Question: I have an element that I'm trying to absolute position to the center and right near the bottom. Whether I do 50% from right or left, seems to be slightly off center.
In this screenshot you can see that it's a little to the left from center.

'''
a.down {
font-size:70px;
color:#fff;
text-align: center;
bottom:5%;
position: absolute;
right: 50%;
}
<a href="#we-are-the-leader" class="down">
<i class="fa fa-angle-down"></i>
</a>
'''
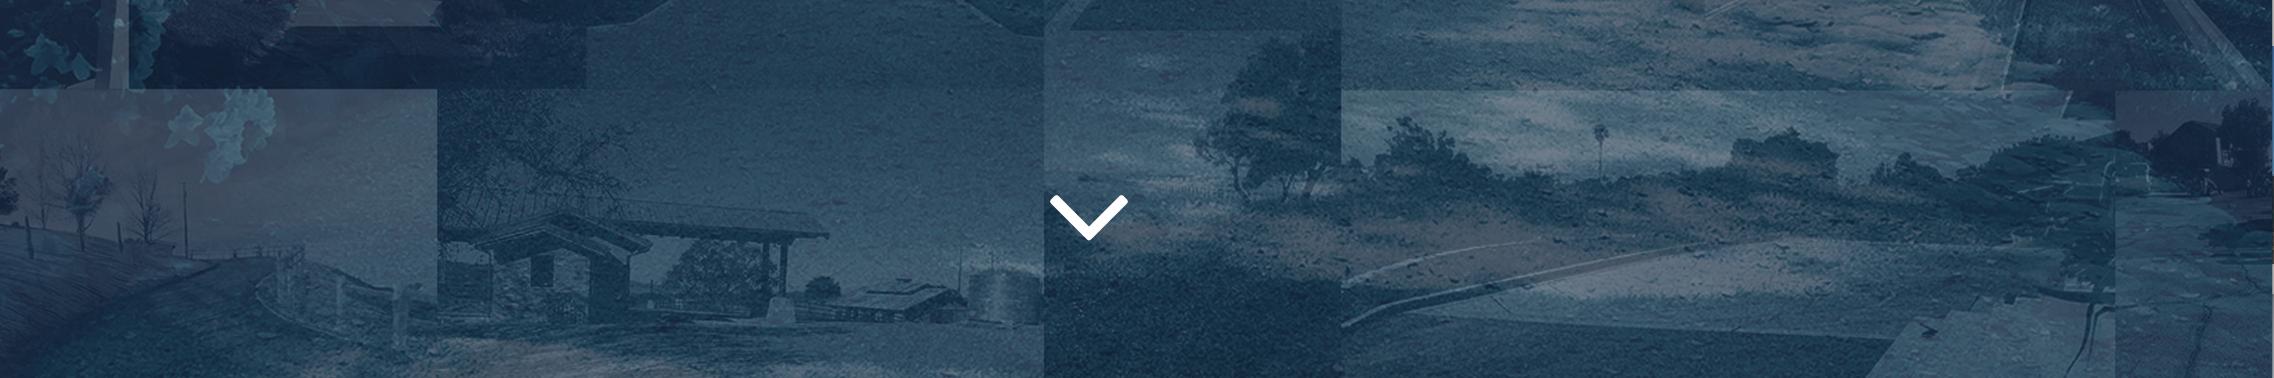
Answer: If you are willing to use CSS transforms, the solution is extremely straight forward:
'''
a.down {
font-size:70px;
color:#fff;
text-align: center;
bottom:5%;
position: absolute;
right: 50%;
transform: translateX(50%);
}
'''
As transformation percentages are computed based on the dimensions of the element, using a positive 50% translation along the x-axis simply repositions the element to the right, of half of its computed width--achieving the perfect horizontal alignment.
If you're using 'left: 50%', use a negative value for the translation instead.